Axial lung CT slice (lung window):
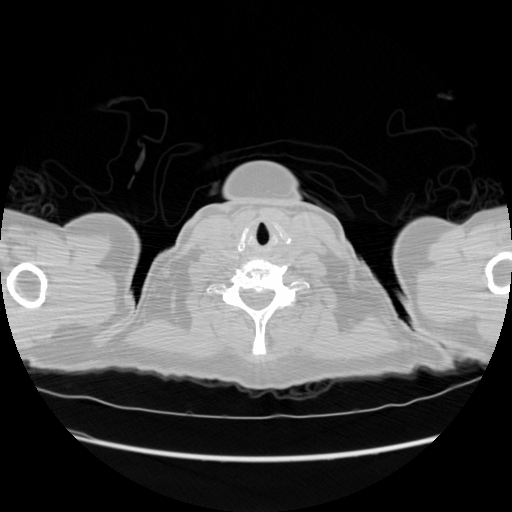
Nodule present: no